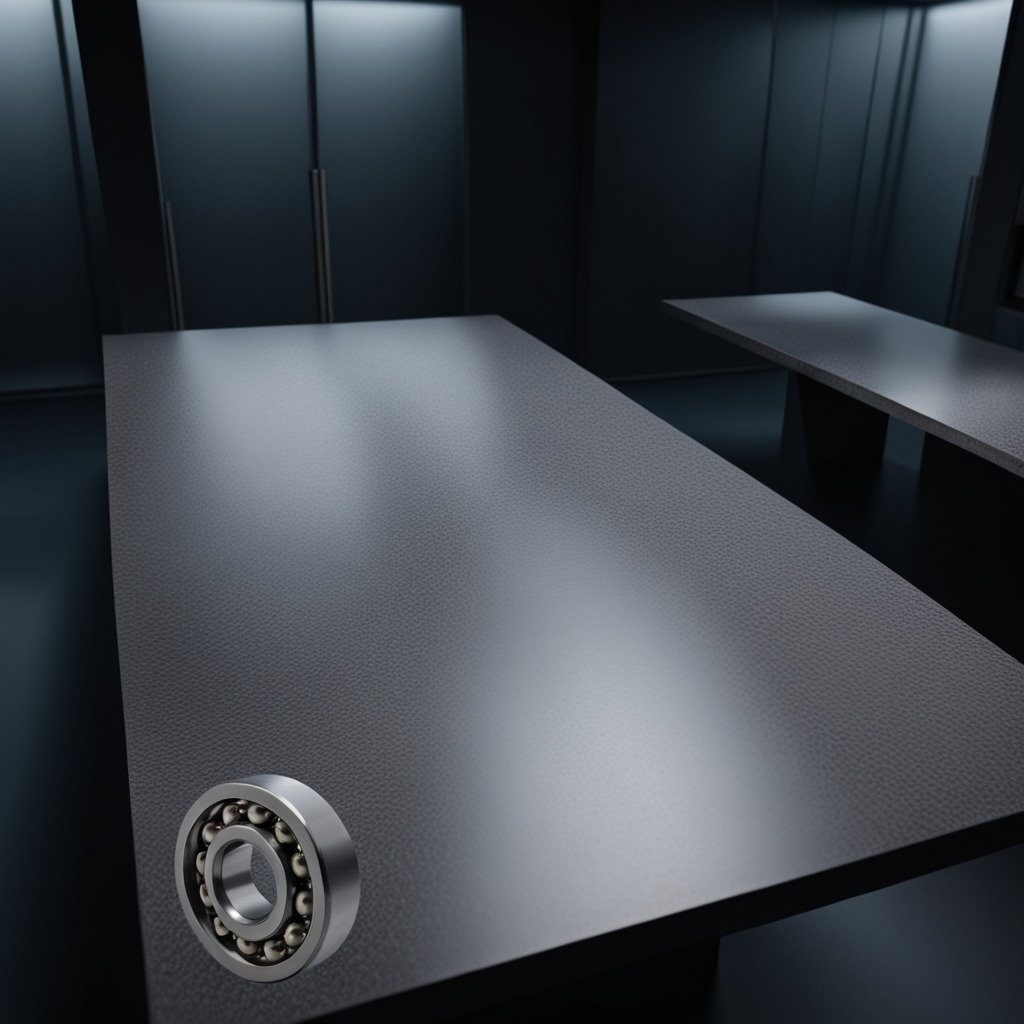
A metal ball bearing is lying on a clean granite table inside a workshop at night dim ambient light soft shadows worn but